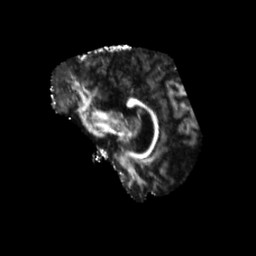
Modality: FA
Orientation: sagittal
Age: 53
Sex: male
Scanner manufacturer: siemens
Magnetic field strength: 3 T
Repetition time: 5.25 s
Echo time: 0.08 s